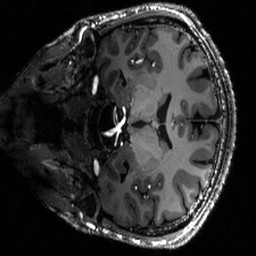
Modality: T1w
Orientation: coronal
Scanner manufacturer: siemens
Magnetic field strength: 6.98 T
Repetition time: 2.5 s
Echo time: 0.00306 s